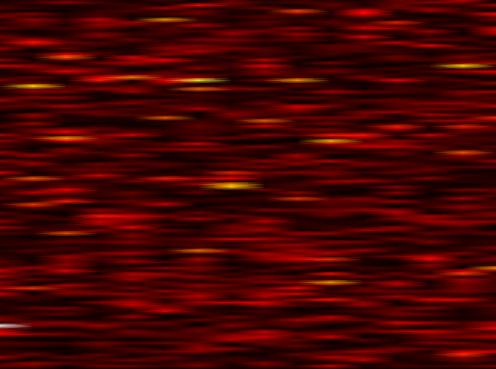
Label: WOLA